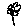
Label: flower